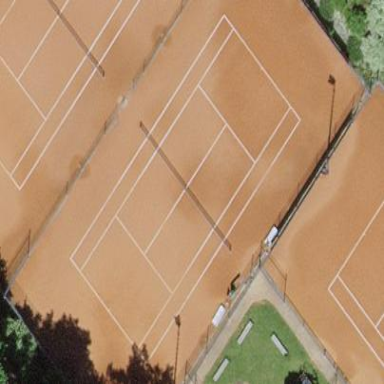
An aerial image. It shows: Sandy tennis court on pitch designated for leisure land.